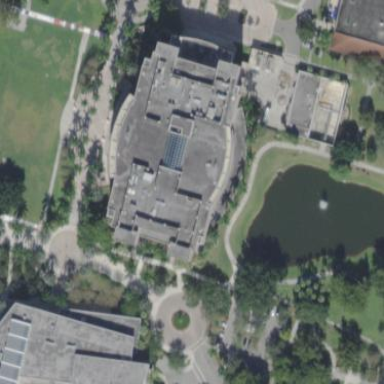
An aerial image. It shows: View of university building.